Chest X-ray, PA view. Patient: 2 years old, sex F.
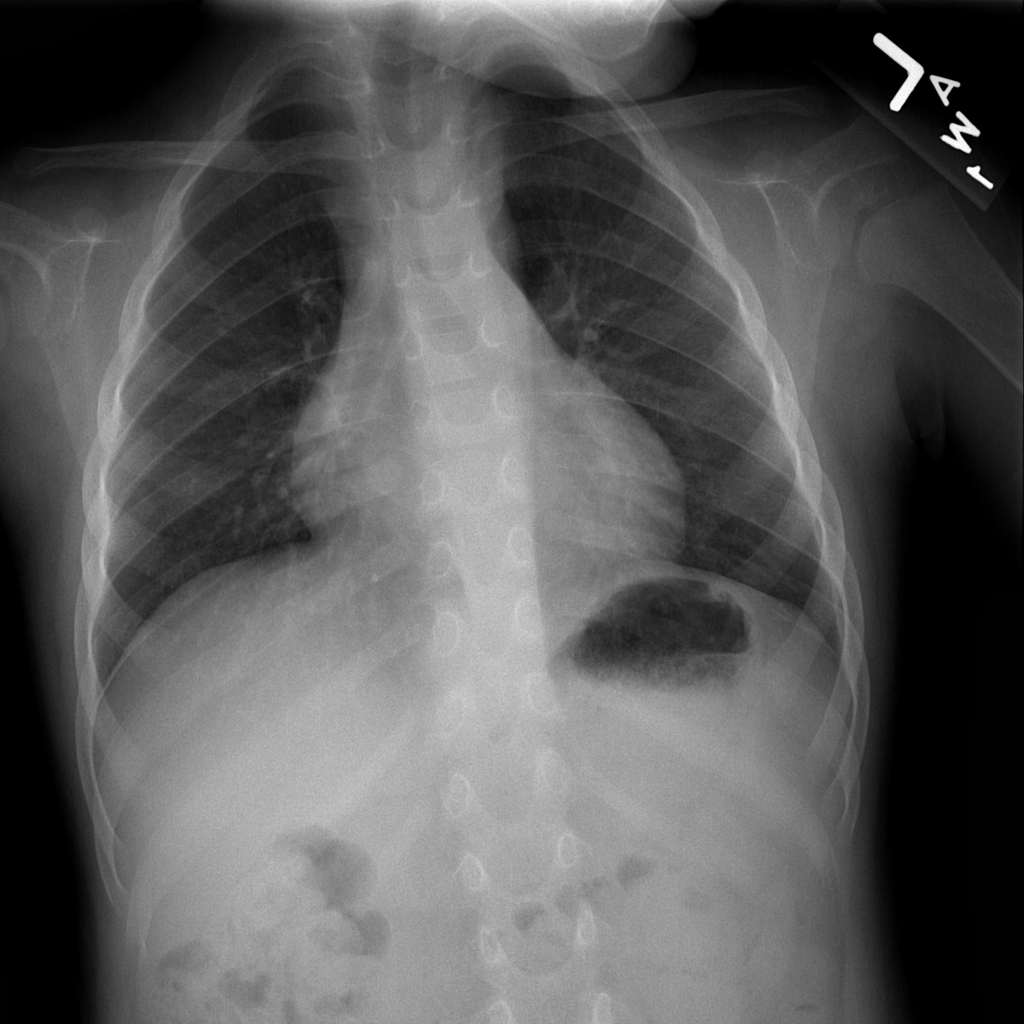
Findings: No Finding